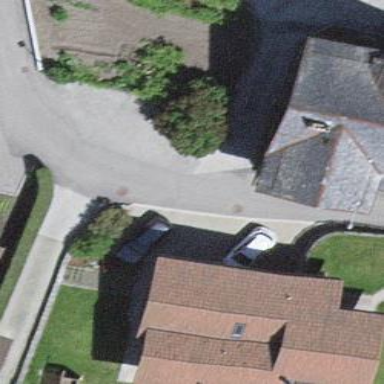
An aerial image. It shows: Simple house.